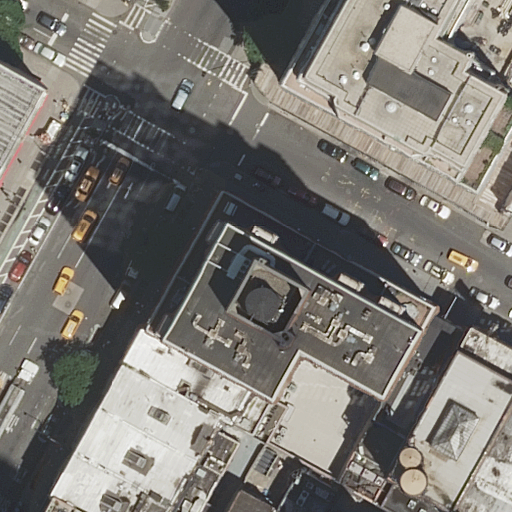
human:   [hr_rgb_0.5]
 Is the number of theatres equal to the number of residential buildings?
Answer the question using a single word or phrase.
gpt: no

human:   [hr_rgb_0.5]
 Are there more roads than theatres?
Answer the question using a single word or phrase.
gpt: yes

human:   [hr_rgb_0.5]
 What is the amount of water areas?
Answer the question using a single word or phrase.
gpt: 0

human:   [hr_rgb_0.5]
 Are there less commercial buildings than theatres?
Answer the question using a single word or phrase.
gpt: yes

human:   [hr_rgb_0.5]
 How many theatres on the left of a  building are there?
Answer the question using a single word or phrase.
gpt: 0

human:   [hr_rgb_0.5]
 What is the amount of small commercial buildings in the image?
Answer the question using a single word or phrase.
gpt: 0

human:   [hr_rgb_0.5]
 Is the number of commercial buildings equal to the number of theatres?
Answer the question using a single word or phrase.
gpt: no

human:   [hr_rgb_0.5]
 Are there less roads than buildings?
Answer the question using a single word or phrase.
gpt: yes

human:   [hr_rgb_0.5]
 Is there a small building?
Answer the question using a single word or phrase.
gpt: yes

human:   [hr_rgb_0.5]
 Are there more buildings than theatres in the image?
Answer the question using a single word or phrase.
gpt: yes

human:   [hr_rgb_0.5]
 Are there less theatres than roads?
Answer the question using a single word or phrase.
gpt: yes

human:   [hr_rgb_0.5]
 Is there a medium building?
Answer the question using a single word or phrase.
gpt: yes

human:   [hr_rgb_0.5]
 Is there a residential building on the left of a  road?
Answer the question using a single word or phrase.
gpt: yes

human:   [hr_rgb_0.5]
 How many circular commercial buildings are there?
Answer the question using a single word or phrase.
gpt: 0

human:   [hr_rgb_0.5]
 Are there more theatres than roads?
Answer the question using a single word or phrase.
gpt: no

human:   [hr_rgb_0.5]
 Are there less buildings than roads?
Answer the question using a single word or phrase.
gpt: no

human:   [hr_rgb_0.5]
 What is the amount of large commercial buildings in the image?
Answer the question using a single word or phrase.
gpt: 0

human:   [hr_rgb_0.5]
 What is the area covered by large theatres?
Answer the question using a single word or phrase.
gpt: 0m2

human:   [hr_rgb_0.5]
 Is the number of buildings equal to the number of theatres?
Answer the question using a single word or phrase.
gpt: no

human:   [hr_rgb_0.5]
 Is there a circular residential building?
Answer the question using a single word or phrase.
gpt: no

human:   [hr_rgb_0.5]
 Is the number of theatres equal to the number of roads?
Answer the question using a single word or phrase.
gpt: no

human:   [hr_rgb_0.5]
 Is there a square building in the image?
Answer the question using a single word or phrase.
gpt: no

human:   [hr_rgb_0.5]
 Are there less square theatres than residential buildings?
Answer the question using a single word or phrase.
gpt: yes

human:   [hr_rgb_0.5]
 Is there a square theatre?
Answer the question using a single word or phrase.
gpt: no

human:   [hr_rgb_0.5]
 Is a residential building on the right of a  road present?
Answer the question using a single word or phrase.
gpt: yes

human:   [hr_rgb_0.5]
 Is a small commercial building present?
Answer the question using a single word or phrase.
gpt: no

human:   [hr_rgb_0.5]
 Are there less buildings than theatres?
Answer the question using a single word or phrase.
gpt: no

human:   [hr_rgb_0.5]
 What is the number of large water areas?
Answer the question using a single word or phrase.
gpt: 0

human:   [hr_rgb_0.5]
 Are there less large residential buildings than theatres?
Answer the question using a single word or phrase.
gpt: no

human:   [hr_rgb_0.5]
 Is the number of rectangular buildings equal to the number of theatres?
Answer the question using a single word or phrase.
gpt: no

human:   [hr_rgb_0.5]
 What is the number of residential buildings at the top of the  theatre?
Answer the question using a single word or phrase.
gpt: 8

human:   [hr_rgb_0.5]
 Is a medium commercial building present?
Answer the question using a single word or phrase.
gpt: no

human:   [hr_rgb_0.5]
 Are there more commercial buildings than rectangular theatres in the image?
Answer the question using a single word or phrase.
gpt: no

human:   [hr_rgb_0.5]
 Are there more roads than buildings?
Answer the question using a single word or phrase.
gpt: no

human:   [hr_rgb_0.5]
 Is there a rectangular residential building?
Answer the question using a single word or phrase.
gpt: yes

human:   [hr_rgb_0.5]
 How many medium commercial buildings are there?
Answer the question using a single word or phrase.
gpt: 0